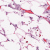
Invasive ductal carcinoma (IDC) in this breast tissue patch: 0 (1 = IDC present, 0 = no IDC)